Aerial crown-view tile of a tropical tree (Barro Colorado Island, Panama), acquired 20240611:
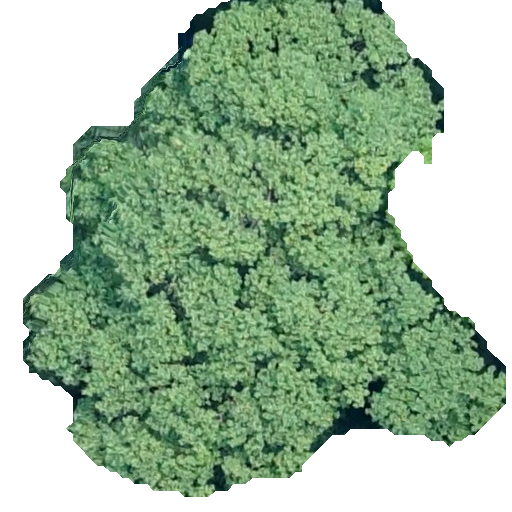
Species: Hieronyma alchorneoides
GBIF accepted scientific name: Hieronyma alchorneoides
Crown area: 253.568 m²